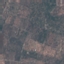
Label: PermanentCrop